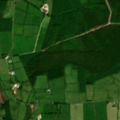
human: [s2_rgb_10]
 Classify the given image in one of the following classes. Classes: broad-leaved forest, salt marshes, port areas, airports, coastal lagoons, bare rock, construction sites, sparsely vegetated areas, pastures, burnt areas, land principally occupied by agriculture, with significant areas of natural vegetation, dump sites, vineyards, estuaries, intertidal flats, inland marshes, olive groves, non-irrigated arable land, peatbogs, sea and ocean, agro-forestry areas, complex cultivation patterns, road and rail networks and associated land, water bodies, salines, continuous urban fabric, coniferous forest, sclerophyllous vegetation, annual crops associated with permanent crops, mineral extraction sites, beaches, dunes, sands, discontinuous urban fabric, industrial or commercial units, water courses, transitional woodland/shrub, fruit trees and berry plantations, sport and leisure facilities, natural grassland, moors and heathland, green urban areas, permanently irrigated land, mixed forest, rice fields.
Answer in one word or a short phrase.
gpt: pastures, coniferous forest